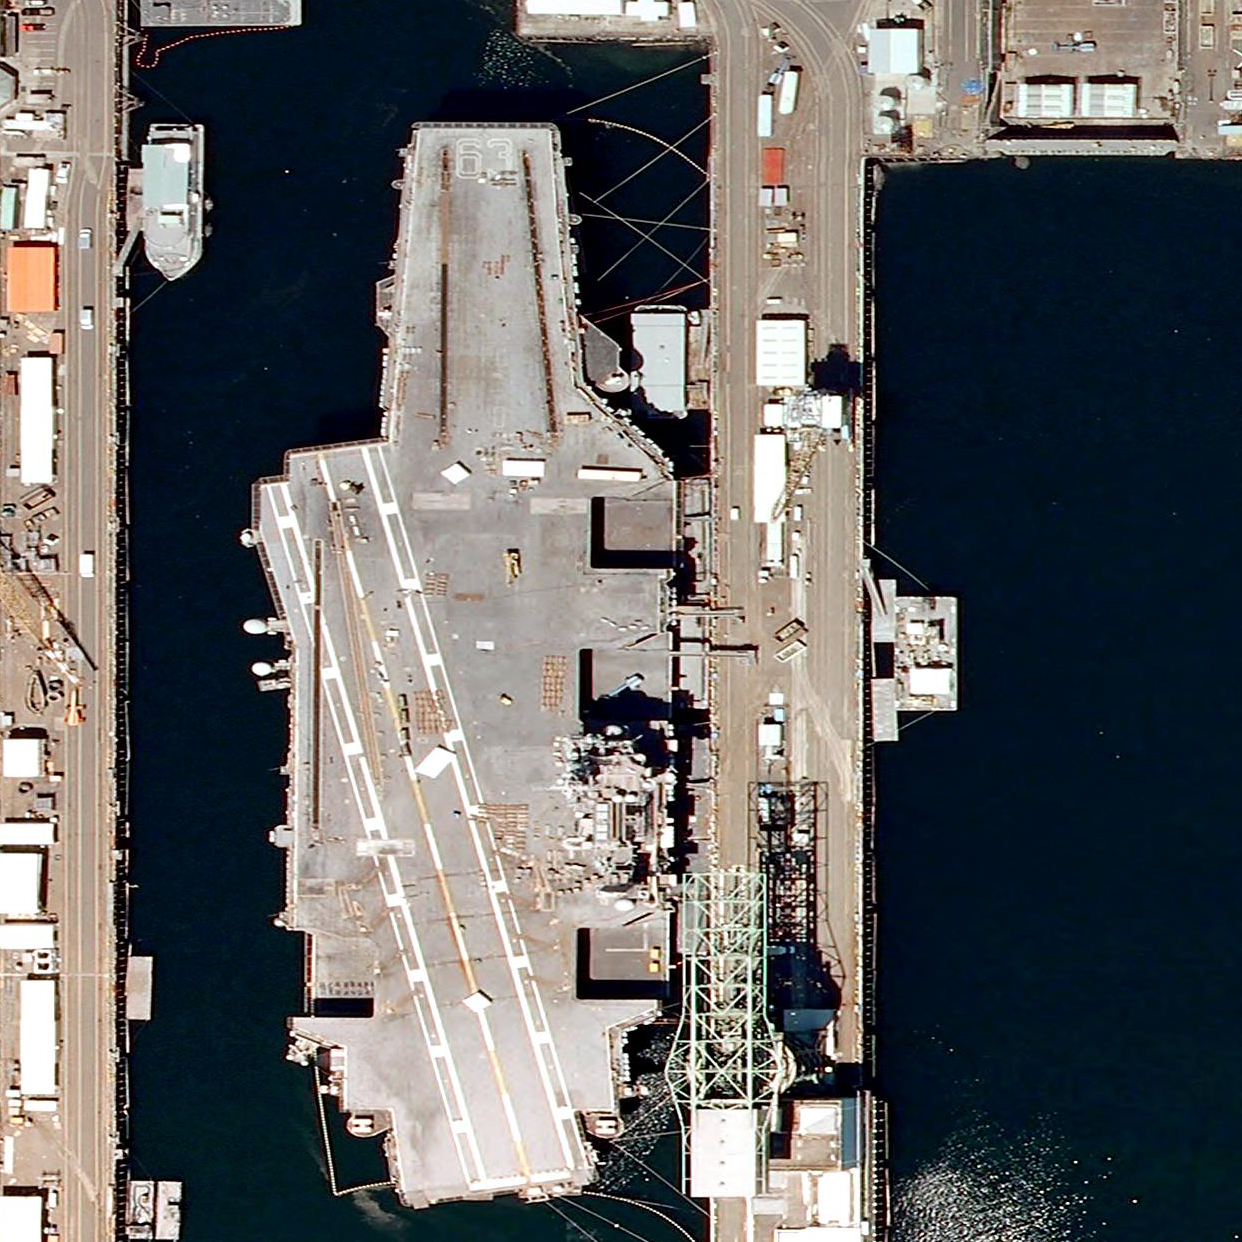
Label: KittyHawk-class_aircraft_carrier